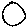
Label: circle